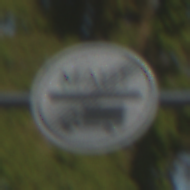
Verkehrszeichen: EndeMautpflicht
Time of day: SunriseSunset
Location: Outdoor (Suburban)
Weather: PartlyCloudy
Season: NotSpecified
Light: Natural